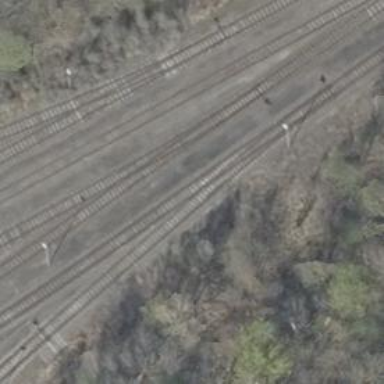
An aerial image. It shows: Railway switch.